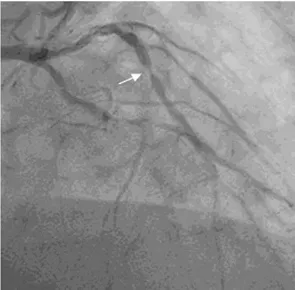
The clinical and genetic information of the family. (B) The coronary angiography of the proband, the arrow shows the stenosis of the anterior descending coronary artery.
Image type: radiology (x_ray)